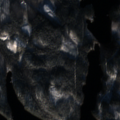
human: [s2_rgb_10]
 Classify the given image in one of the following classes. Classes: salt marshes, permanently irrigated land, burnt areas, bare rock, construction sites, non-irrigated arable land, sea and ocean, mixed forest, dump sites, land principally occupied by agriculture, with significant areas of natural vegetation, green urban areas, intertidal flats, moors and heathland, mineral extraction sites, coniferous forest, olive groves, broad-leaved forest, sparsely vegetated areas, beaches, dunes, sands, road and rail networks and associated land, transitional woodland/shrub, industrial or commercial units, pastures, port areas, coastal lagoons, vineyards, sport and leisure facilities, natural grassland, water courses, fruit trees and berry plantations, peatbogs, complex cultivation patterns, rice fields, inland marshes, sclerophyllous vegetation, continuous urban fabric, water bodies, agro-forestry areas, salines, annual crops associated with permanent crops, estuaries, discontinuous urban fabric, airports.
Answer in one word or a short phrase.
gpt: coniferous forest, mixed forest, water bodies